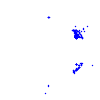
Particle: electron